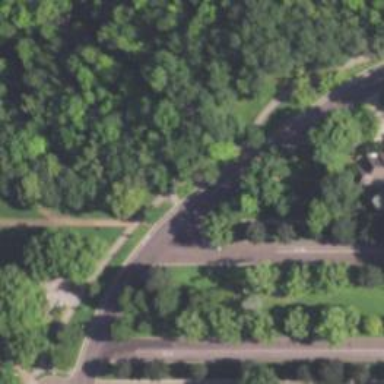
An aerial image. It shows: Unmarked crossing on cycleway road.